Interaction volume radius: 5 \u00c5
Interaction volume height: 10 \u00c5
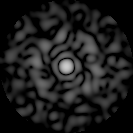
Disorder parameter: 0.8401